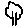
Label: tree